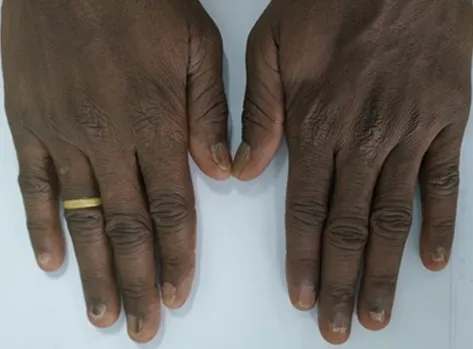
Fingers showing nail plate thicken, subungual hyperkeratosis, onycholysis especially on the left hand involving the little, ring and middle finger and some linear discoloration of nail plates: dark longitudinal streaks on the right ring and middle finger. There was no pitting nor pterygium formation on nails.
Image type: medical_photograph (other_medical_photograph)